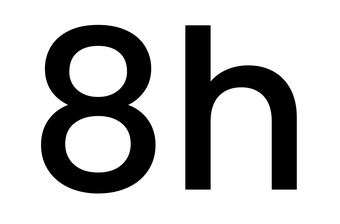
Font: Poppins-Medium